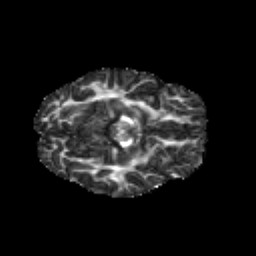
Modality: FA
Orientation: axial
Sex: female
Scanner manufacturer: siemens
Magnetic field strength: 3 T
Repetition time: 5 s
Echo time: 0.071 s